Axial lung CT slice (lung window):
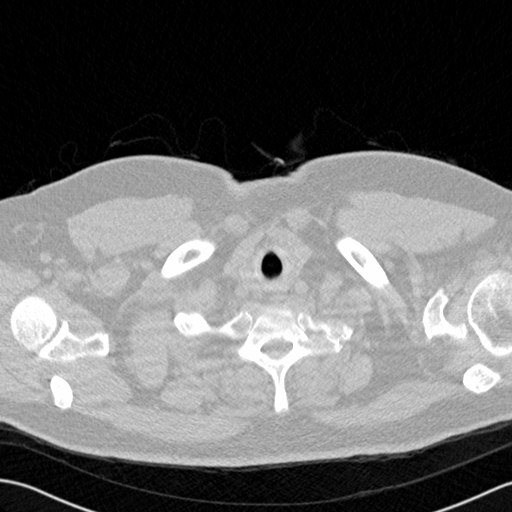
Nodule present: no